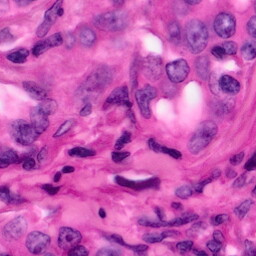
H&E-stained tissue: Pancreatic